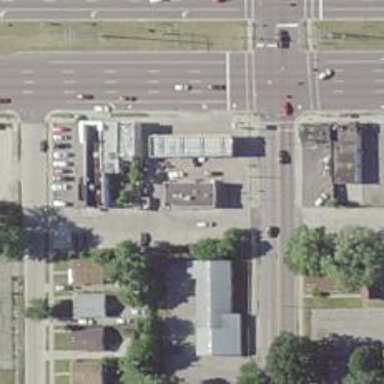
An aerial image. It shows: Convenience shop.